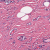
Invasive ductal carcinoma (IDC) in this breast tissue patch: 0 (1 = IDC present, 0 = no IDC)